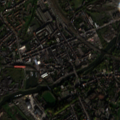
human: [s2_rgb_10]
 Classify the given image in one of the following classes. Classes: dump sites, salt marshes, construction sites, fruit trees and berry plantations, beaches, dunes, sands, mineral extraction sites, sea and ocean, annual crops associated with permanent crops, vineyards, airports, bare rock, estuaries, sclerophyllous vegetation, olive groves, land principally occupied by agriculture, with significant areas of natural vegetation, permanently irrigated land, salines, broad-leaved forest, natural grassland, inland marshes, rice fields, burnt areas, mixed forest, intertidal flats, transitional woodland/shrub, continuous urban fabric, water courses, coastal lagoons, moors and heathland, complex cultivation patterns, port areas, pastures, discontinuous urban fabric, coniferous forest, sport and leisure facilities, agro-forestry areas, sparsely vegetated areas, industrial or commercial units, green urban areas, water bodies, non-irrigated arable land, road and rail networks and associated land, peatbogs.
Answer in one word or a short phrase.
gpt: discontinuous urban fabric, industrial or commercial units, mineral extraction sites